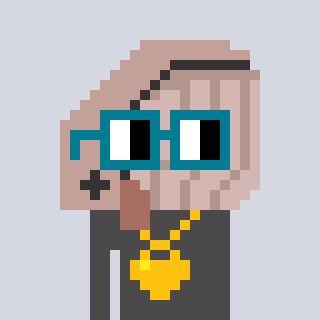
a pixel art character with square dark green glasses, a whale-shaped head and a grayscale-colored body on a cool background